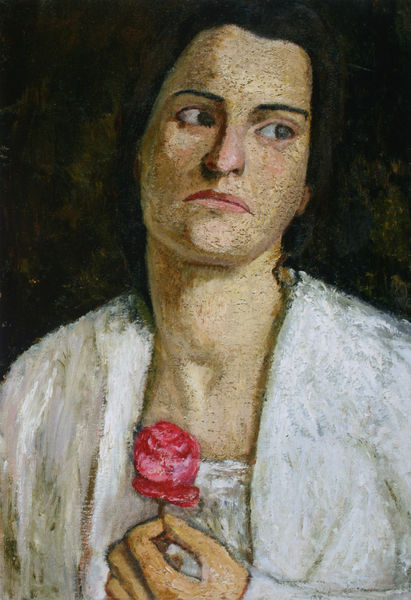
Titel: Clara Rilke-Westhoff
Künstler: Paula Modersohn-Becker
Schlagwörter: dunkel, gemälde, hand, kopf, schatten, umhang, weiß, blume, braun, finger, frau, grau, haar, hell, hintergrund, kleid, licht, mund, nase, schwarz, ölbild, blick, dame, rose, rot, tuch, beige, jacke, augen, bluse, gesicht, halten, trauer, bild, bildnis, hals, portrait, porträt, öl, haare, mantel, augenbrauen, frontal, lippen, locke, locken, rosa, traurig, wangen, red, white, black, dark, dress, face, female, gray, green, hair, lady, modern, nose, painting, woman, yellow, ernst, gown, oil painting, picture, pink, brown, plant, stil, ad, augenbraue, links, seite, selbstbildnis, schielen, seitenblick, sad, flower, skin, ear, girl, head, eyes, drawing, zurückgezogen, shawl, hält, impressionism, brow, chin, mouth, neigung, person, human, blush, cheeks, neck, pose, vest, ears, eye, foreground, fingers, beautiful, figure, lips, stare, shadows, paint, black hair, cheek, eyebrows, tan, forehead, shirt, hold, fingerspitzen, lockern, stem, becker, paula, blick zur seite, finter, paula modersohn becker, roste, holding, jng, df, gewand, schwarze wand, brows, throat, jaw, expressive, petals, brown eyes, disappointed, carnation, unhappy, glaze, outlined, eyelids, brünett, mounth, mputh, clara westhoff, slook, european woman with rose, white dress with fur like white coat, indifferent, individual